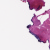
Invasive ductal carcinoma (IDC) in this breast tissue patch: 0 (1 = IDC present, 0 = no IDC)